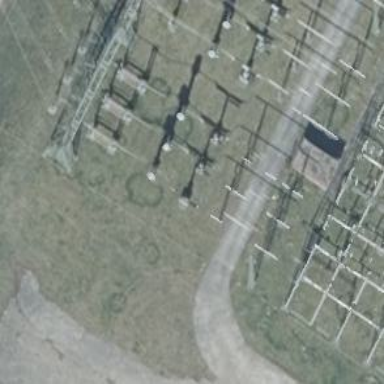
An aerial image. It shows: Outdoor switch with three cables.